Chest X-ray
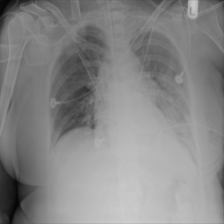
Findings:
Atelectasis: negative
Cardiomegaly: negative
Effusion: negative
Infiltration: negative
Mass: negative
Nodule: negative
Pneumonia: negative
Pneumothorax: negative
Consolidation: negative
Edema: negative
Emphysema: positive
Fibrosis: negative
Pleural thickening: negative
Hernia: negative